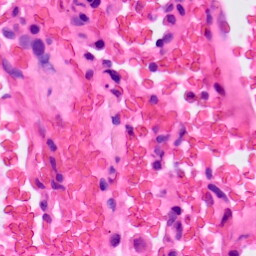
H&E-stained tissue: Lung